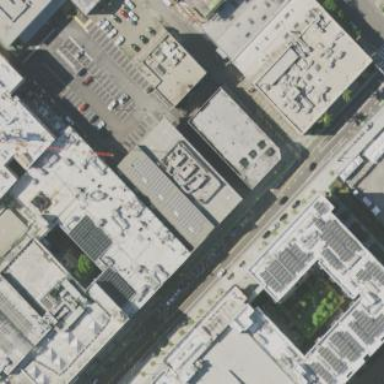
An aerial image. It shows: Retail building.